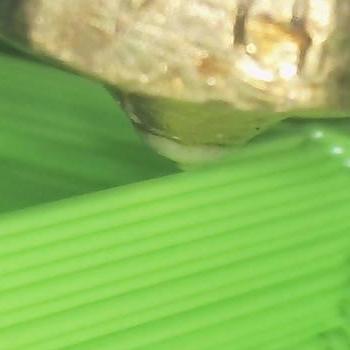
Flow rate: 62%